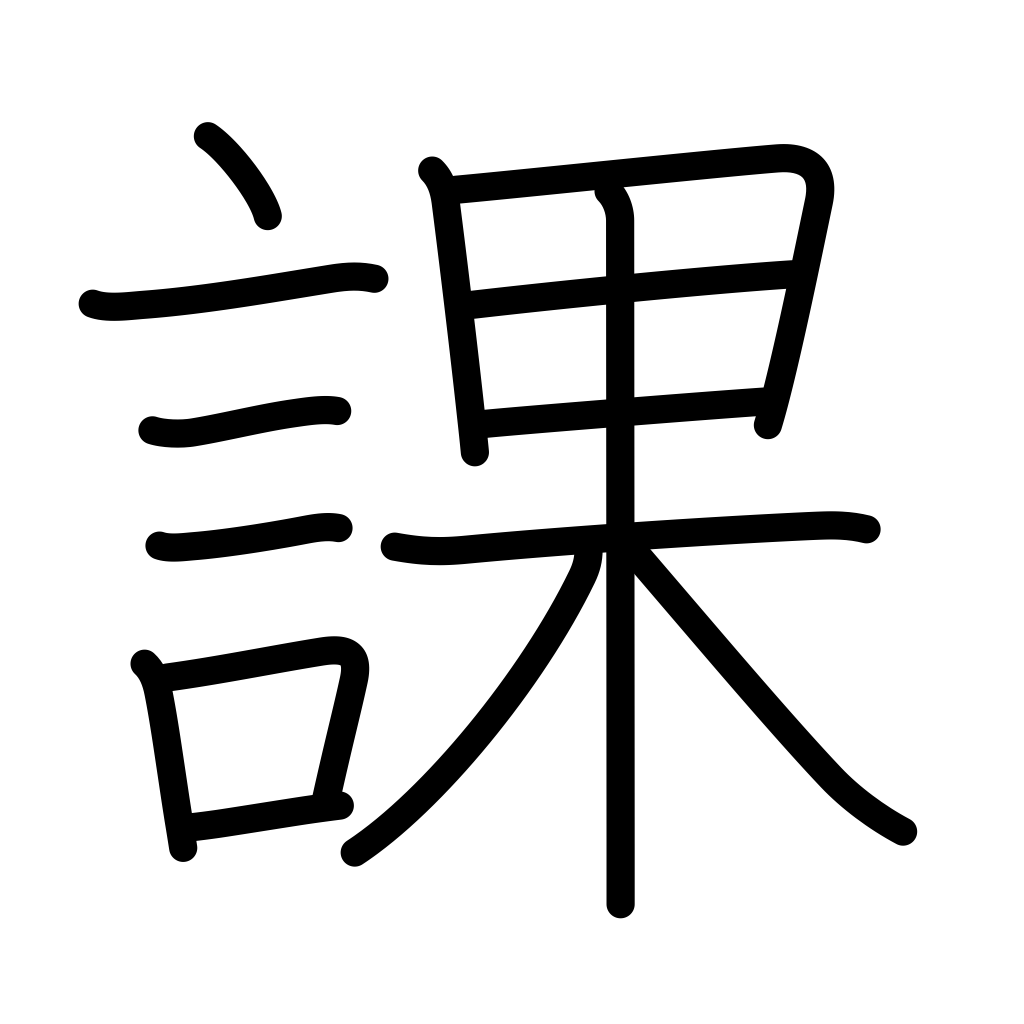
Meaning: chapter, lesson, section, department, division